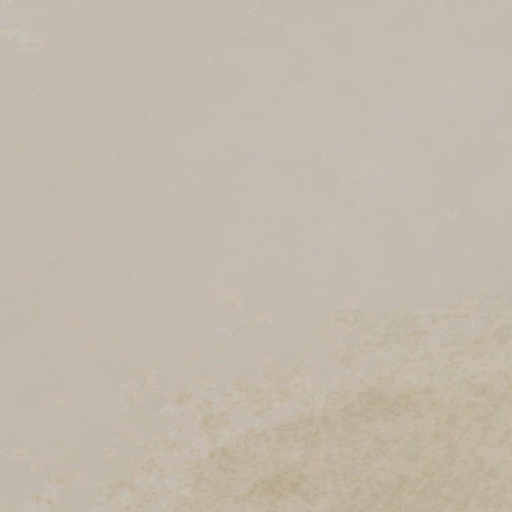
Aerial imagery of depression(s) in Nevada named Black Rock Desert containing only barren land